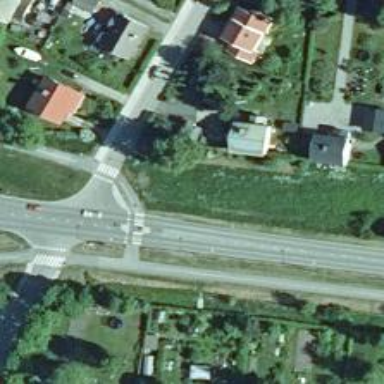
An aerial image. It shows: Asphalt footway with marked crossing that includes pedestrian island.